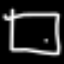
Label: square